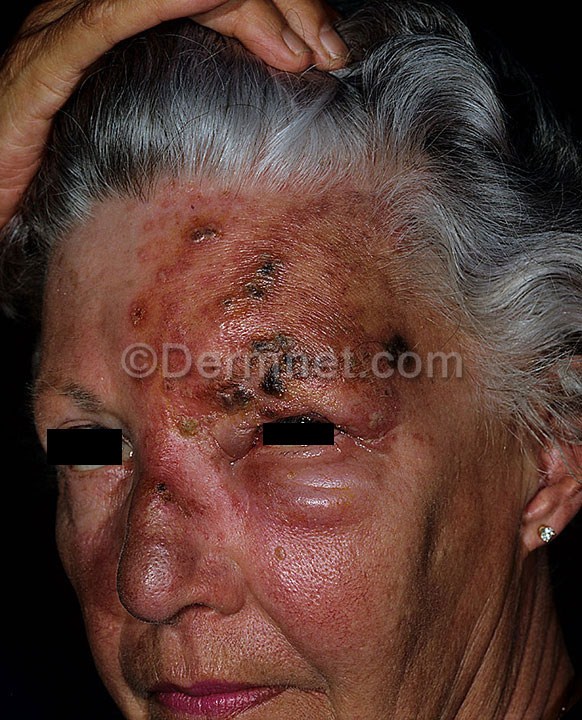
Disease: Warts Molluscum and other Viral Infections